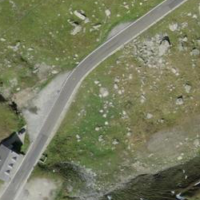
EUNIS habitat code: 26
Species observed at this site:
Marmota marmota
Aster alpinus
Campanula thyrsoides
Parnassia palustris
Colias croceus
Anthus spinoletta
Dactylorhiza maculata
Bartsia alpina
Turdus torquatus